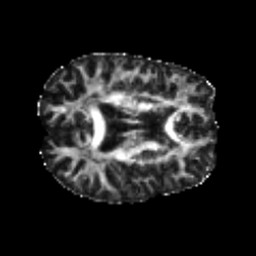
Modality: FA
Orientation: axial
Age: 22
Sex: male
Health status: healthy
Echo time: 0.074 s